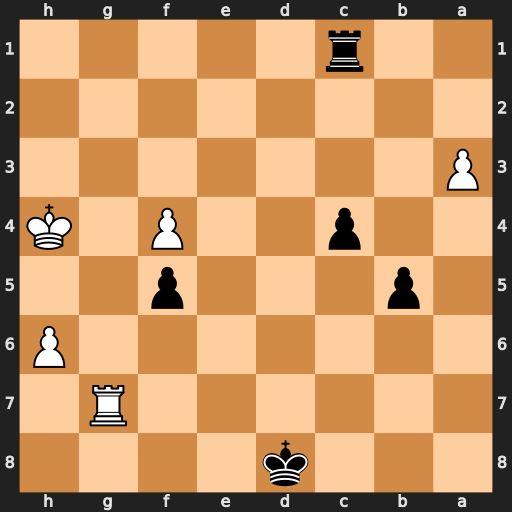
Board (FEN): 3k4/6R1/7P/1p3p2/2p2P1K/P7/8/2r5
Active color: b
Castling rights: -
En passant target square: -
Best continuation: Rh1+ Kg3 c3